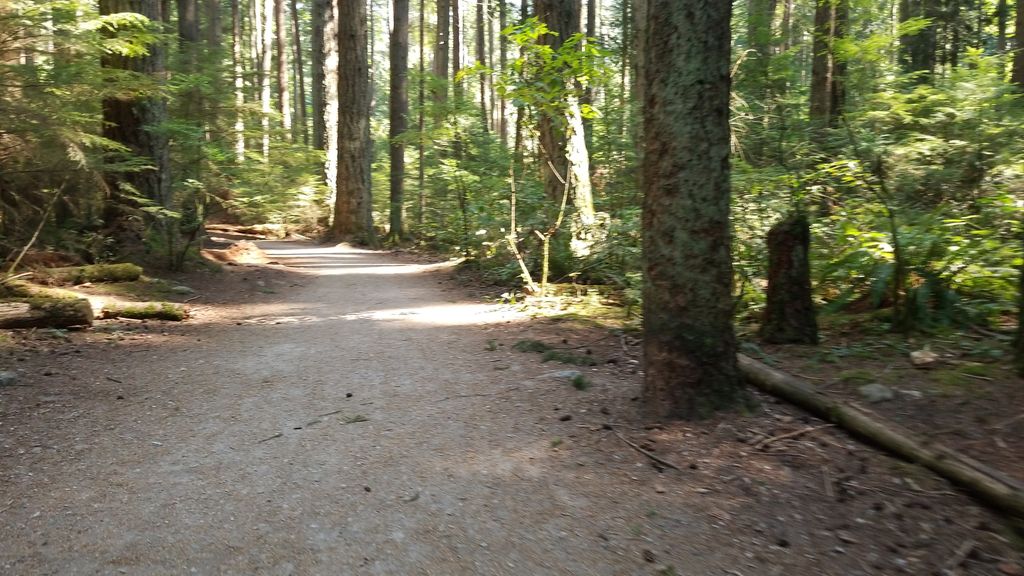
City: vancouver